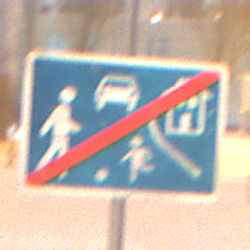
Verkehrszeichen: EndeVerkehrsberuhigterBereich
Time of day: Night
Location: Outdoor (Urban)
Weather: Overcast
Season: Winter
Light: Artificial